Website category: sports
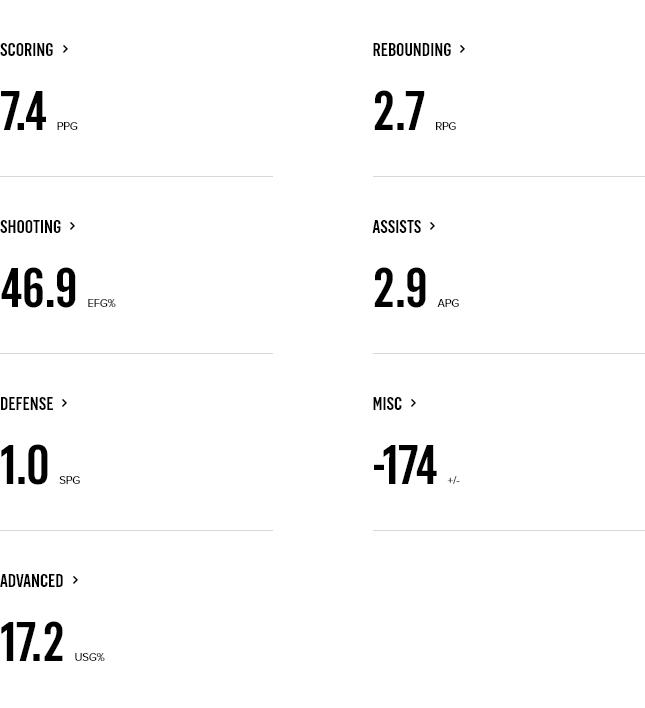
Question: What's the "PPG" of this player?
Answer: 7.4

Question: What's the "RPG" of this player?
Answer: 2.7

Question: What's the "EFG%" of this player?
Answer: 46.9

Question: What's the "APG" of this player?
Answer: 2.9

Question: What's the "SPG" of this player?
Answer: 1.0

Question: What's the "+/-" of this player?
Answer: -174

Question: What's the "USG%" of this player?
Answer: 17.2

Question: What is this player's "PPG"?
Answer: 7.4

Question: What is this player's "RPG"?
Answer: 2.7

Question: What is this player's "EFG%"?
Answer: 46.9

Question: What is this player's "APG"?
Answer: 2.9

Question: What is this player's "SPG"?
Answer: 1.0

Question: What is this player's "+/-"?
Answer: -174

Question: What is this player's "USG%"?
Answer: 17.2

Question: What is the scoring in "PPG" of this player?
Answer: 7.4

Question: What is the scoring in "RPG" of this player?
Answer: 2.7

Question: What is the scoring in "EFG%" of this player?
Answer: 46.9

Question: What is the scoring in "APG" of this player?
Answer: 2.9

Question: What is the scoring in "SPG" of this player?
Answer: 1.0

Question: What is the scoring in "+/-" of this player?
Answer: -174

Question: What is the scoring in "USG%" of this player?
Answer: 17.2

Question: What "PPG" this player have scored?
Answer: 7.4

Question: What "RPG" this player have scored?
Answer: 2.7

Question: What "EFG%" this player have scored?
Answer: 46.9

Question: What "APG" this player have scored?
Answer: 2.9

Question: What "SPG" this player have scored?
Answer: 1.0

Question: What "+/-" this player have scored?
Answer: -174

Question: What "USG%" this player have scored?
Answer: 17.2

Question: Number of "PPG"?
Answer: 7.4

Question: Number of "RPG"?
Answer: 2.7

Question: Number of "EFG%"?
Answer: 46.9

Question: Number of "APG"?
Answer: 2.9

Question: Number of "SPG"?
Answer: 1.0

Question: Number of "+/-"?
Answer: -174

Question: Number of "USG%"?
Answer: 17.2

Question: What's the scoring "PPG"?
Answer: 7.4

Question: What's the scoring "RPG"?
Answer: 2.7

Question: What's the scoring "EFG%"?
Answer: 46.9

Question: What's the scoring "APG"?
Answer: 2.9

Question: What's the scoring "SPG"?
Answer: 1.0

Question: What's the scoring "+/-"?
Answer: -174

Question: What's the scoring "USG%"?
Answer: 17.2